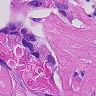
Metastatic tissue present: yes